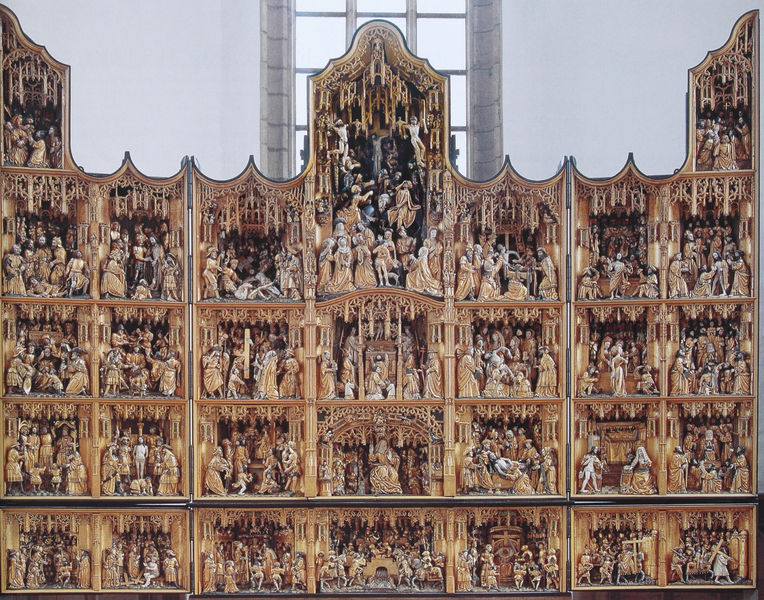
Titel: Ehemaliger Hochaltar der Franziskanerkirche in Dortmund, geöffnet
Künstler: Meister Gielesz (d.i. Jan Wrage) (Skulpturen)
Standort: Dortmund
Institution: St. Petri
Schlagwörter: blau, flügel, mann, nackt, frauen, menschen, braun, fenster, frau, holz, orange, weiss, beige, leute, menge, ornament, alt, bibel, johannes, neues testament, innenraum, kirche, figur, gold, reich, personen, spitzen, gotik, engel, ranken, skulptur, deutschland, relief, bilder, figuren, könig, thron, plastik, logen, kreuz, religion, plastisch, viele, kacheln, altar, hochaltar, kathedrale, sonntag, schnitzerei, scharniere, leben, skulpturen, gotisch, christus, jesus, kreuzigung, altes testament, religiös, festtag, baldachin, heilige, abendmahl, register, jünger, filigran, maria, anbetung, maria magdalena, biblisch, szenen, schrein, sakral, verzierungen, christentum, geschnitzt, mittelteil, altarbild, christi, josef, joseph, motive, viele menschen, dreidimensional, gesimse, zonen, zone, gesprenge, retabel, schnitzaltar, ikonen, flügelaltar, apostel, triptichon, passion, rankenwerk, klappen, holz schnitzerei, bilderfolge, altarretabel, hochgotik, klappaltar, wandelaltar, riemenschneider, bibelszenen, aufgeklappt, alltar retabel, altar retable, altarteil, heiligen, keruzigung, leben christi, leben jesu, mehrfeld, passion christi, retable, leidensweg, holzplastik, heilsgeschichte, verzierrung, gent, h, szenen altar, holzschnitzalatr, figurenreich, pietät, retab, szenensammlung